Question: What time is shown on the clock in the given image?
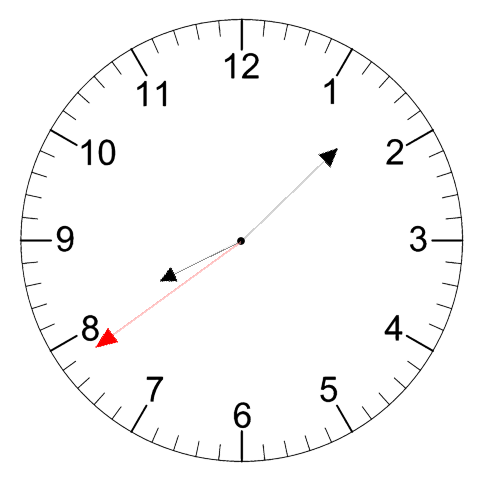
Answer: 08:07:39